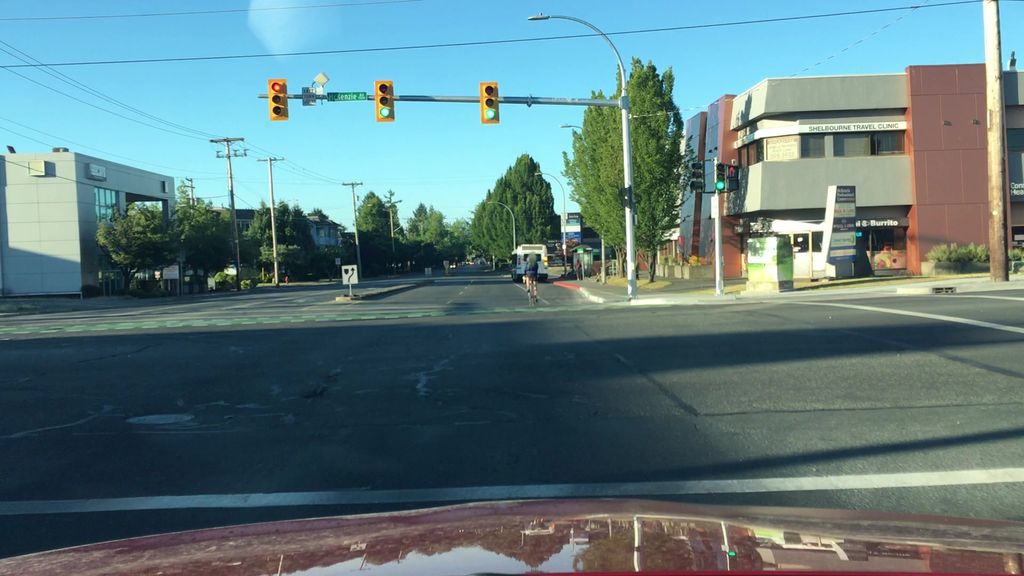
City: victoria